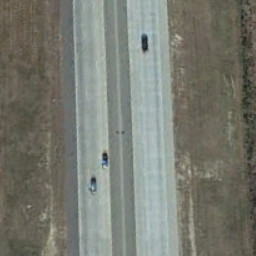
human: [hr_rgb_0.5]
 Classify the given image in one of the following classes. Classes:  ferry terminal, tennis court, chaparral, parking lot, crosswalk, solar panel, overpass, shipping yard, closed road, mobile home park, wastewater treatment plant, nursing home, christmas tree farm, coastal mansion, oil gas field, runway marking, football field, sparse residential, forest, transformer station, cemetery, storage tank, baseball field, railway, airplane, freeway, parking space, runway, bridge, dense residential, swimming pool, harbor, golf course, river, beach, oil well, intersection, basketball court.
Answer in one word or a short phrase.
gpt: freeway